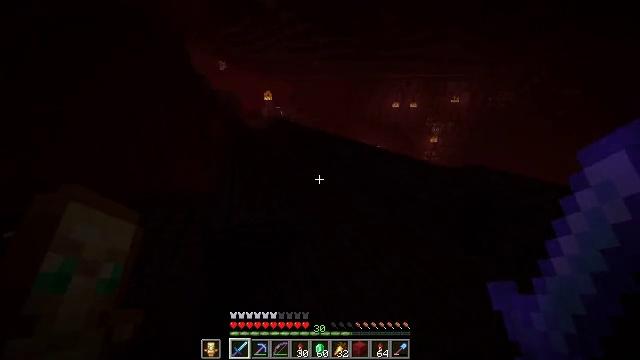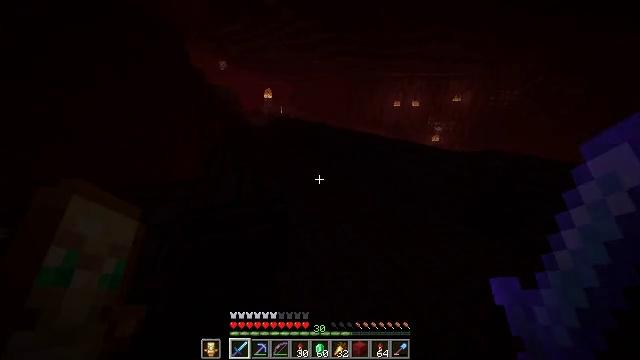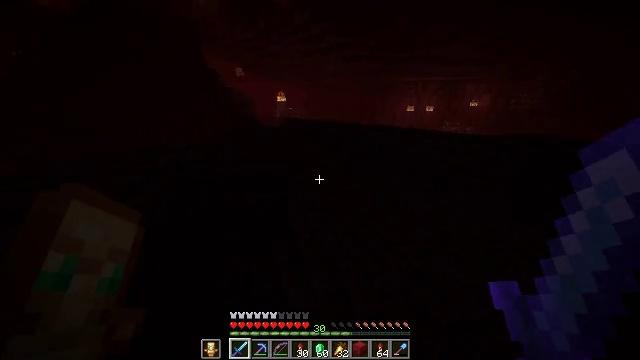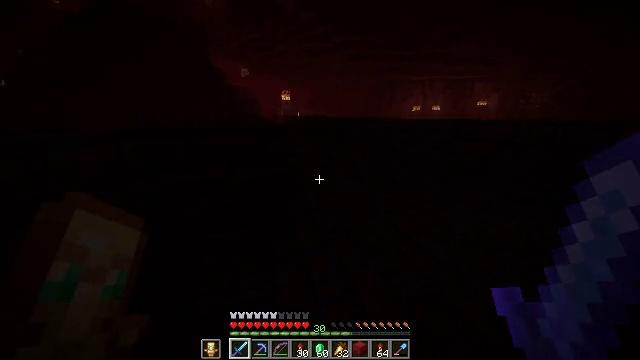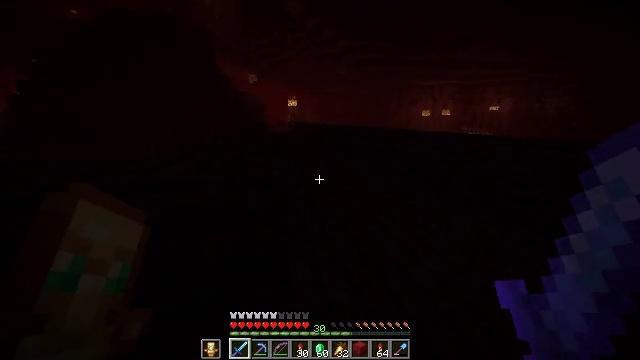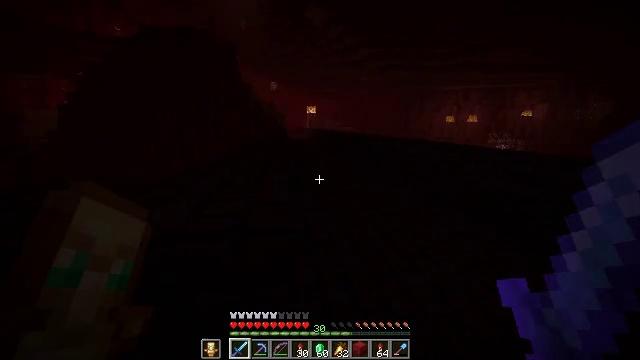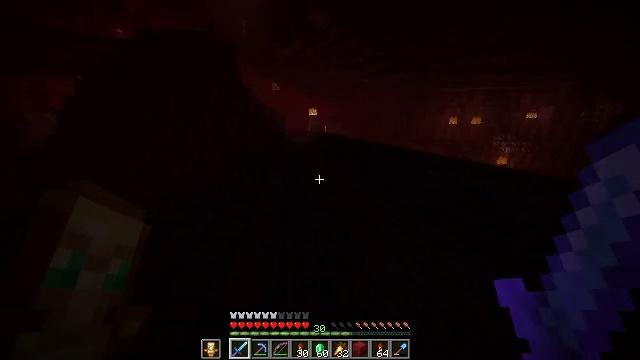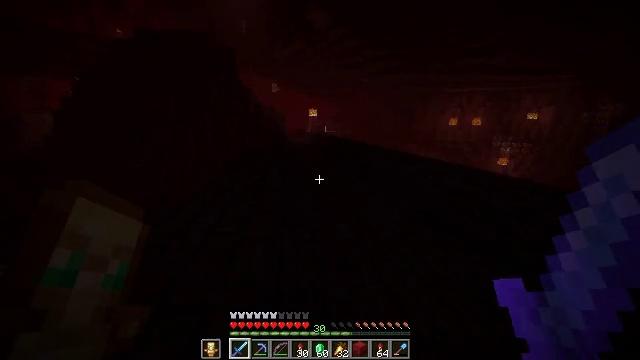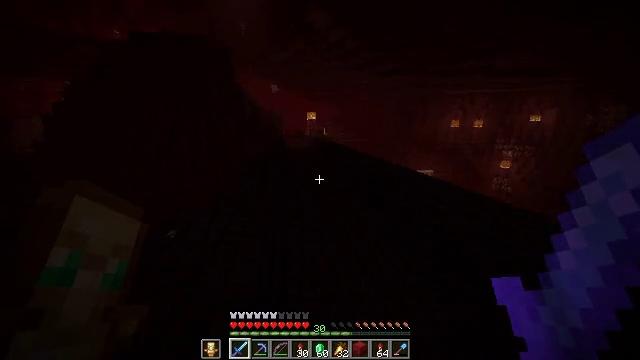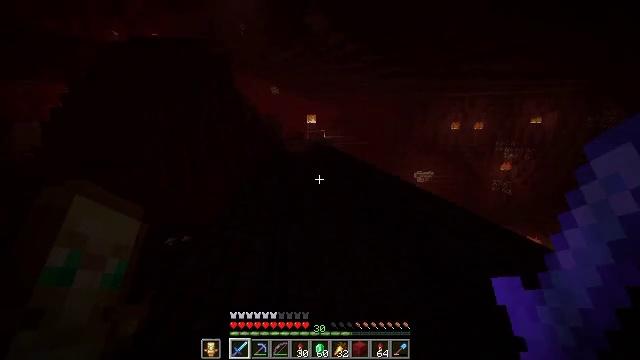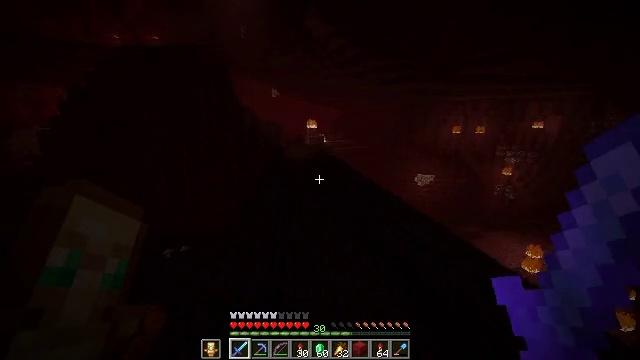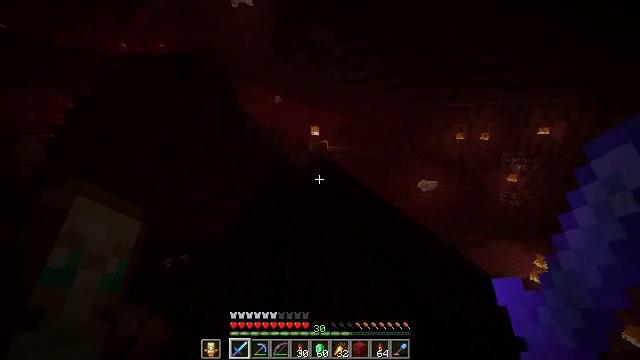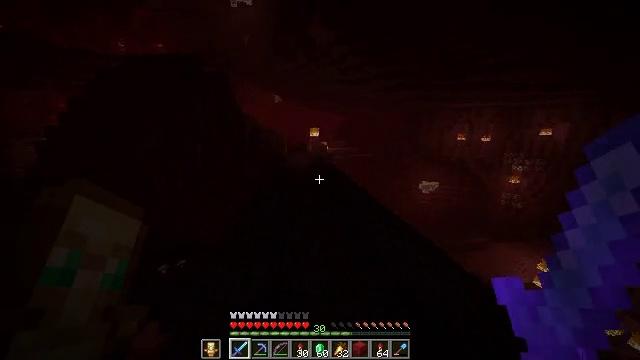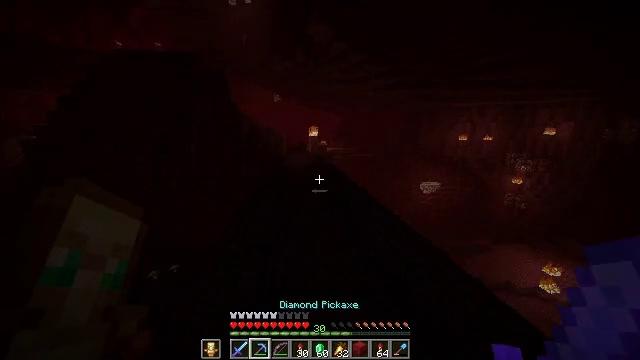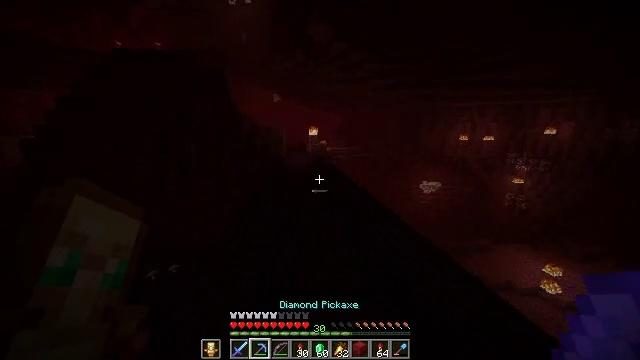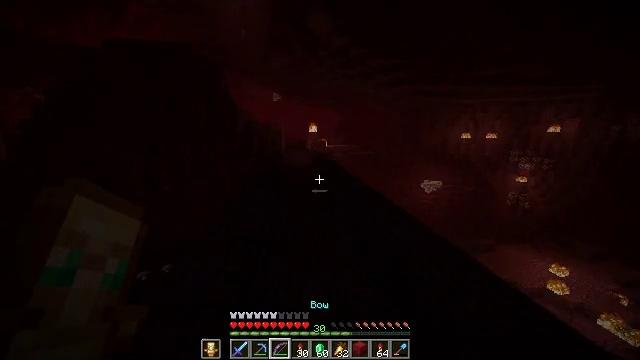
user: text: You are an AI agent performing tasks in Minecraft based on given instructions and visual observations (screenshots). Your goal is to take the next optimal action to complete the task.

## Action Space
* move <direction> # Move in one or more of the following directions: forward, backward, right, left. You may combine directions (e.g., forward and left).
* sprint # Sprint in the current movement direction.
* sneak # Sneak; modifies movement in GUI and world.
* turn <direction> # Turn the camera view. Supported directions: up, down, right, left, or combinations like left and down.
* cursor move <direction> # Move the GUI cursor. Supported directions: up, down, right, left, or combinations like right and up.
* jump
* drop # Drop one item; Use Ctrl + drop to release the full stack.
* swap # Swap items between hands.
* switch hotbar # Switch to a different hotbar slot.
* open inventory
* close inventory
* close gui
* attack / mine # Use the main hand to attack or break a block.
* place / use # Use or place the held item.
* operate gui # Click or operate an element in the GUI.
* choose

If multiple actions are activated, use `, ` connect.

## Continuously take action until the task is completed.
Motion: motion action
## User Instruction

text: Collect nether bricks for building.
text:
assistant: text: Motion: move forward, sprint, jump
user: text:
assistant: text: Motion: move forward, sprint, turn left and up, jump
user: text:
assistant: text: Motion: move forward, sprint, turn left, jump
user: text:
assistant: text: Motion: move forward, sprint, turn left, jump
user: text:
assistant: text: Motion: move forward, sprint, turn left and up, jump
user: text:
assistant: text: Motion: move forward, sprint, jump
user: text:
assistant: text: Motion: move forward, sprint, jump
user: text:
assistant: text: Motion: move forward, sprint, jump
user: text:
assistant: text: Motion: move forward, sprint, jump
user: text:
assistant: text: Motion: move forward, sprint, jump
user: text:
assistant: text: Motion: move forward, sprint, turn up, jump
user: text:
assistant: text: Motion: move forward, sprint, jump
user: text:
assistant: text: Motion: move forward, sprint
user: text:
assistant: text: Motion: move forward, sprint
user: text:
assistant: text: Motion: move forward, sprint
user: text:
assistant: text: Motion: move forward, sprint
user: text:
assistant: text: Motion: move forward, sprint, turn up
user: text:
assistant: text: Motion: move forward, sprint, turn up
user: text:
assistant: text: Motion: move forward, sprint
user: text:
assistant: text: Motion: move forward, sprint
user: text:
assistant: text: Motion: move forward, sprint
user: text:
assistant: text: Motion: move forward, sprint
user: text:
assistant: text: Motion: move forward, sprint, turn left and up
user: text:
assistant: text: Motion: move forward, sprint, turn left
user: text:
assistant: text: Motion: move forward, sprint
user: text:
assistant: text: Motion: move forward, sprint, jump
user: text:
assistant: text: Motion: move forward, sprint, jump
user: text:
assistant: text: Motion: move forward, sprint, turn up, jump
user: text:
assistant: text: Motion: move forward, sprint, turn up
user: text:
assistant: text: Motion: move forward, sprint, turn up